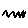
Label: zigzag